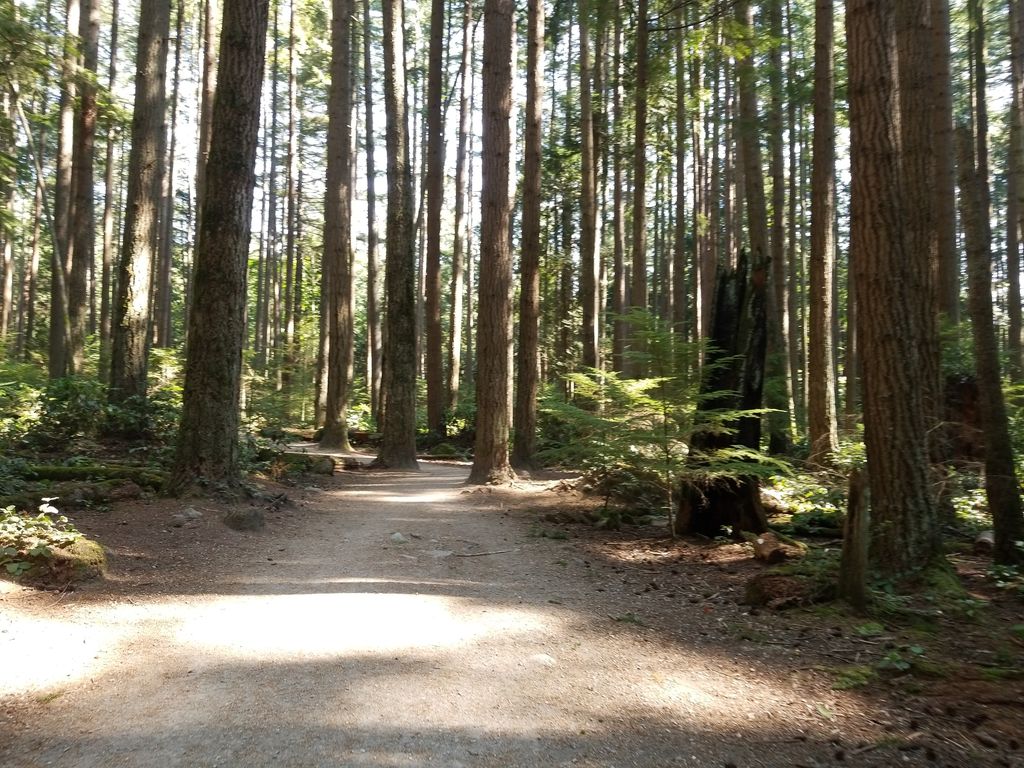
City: vancouver